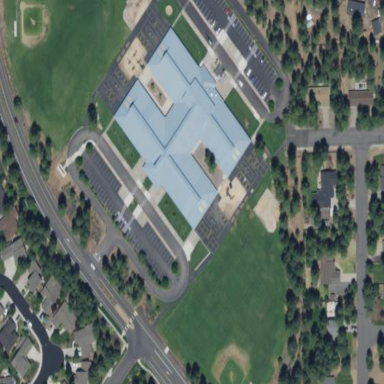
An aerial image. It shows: School building.